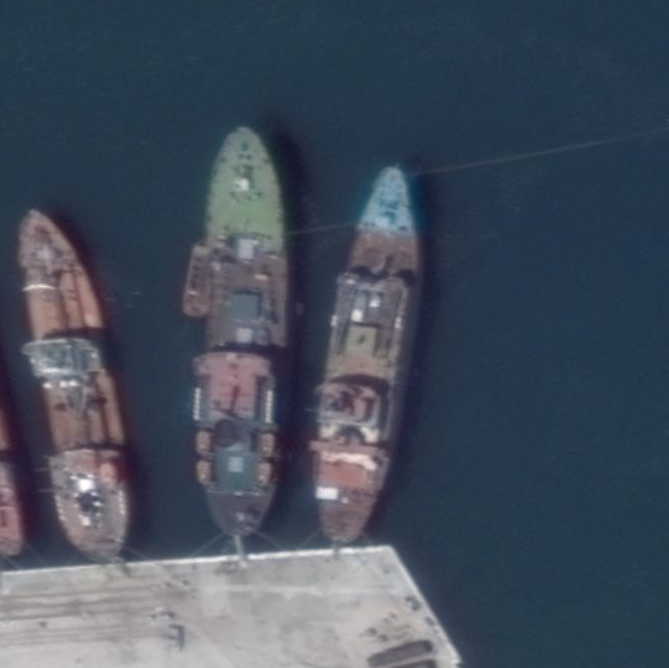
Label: civil